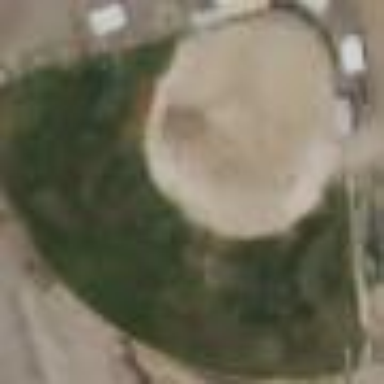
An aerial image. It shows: Baseball pitch for leisure land activities.